Question: I used the 3d transform tool to rotate and move an mc in 3d.
How do i make it to behave as a 2d movie again... Reset doesn't work... it only resets all to 0 but it's still 3d.
The only way I found was to delete it and drag it back from the library but is there a more common solution?

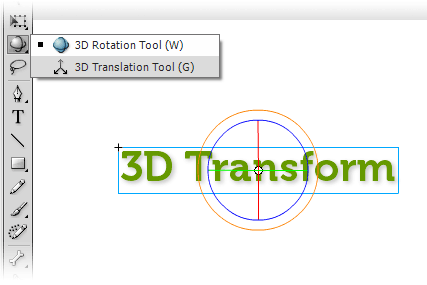
Answer: Use the Remove Transform button at the bottom right side of the Transform Panel:

In actionscript, set the matrix3D property of the MovieClip to null:
'''
yourClip.transform.matrix3D = null;
'''